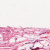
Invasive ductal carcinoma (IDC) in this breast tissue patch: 0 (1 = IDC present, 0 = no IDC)